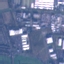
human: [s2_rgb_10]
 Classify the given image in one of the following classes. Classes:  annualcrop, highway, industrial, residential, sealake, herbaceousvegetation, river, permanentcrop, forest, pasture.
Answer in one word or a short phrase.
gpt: Industrial